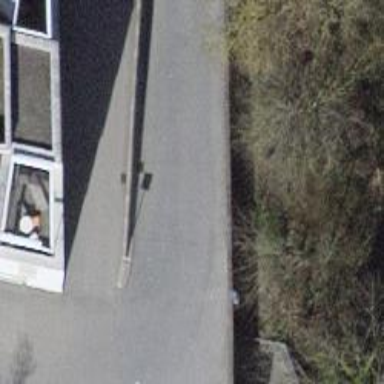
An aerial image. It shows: Parking entrance.